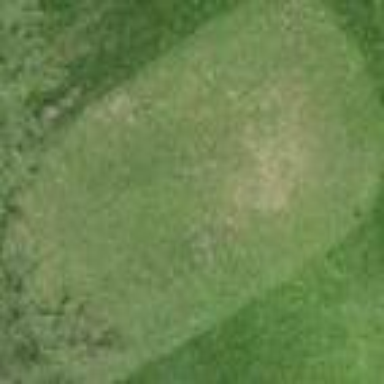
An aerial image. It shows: Golf tee.